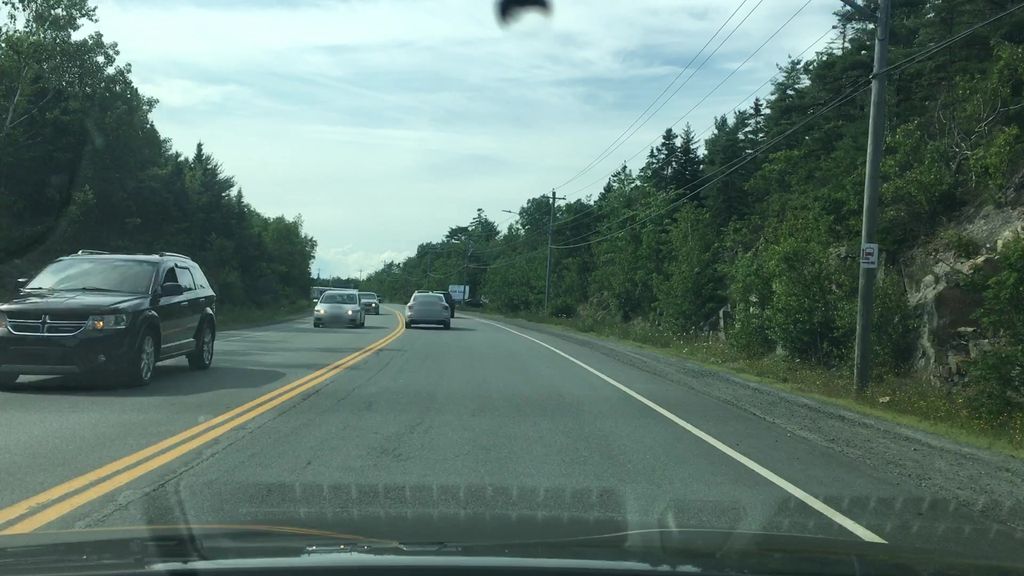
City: halifax